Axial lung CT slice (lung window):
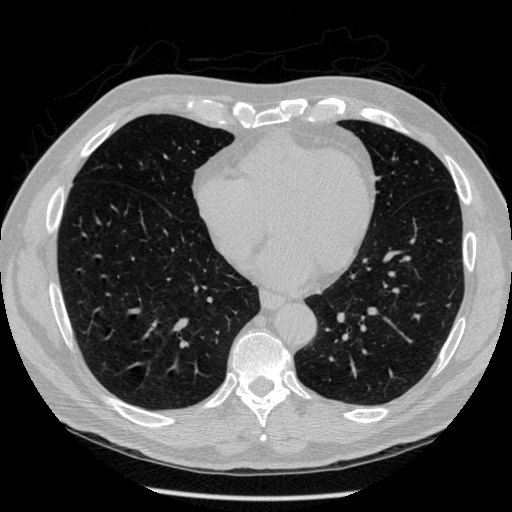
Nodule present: no